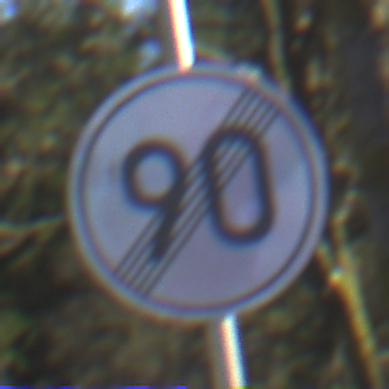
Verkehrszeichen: EndeGeschwindigkeit90
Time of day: MorningAfternoon
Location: Outdoor (Nature)
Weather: Clear
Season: Winter
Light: Natural